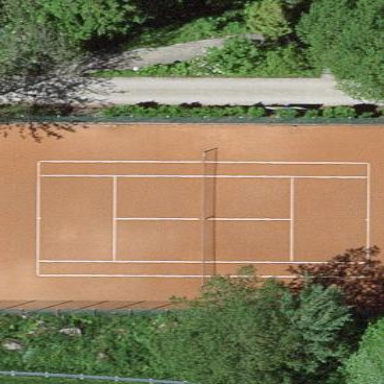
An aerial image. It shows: Tennis court on pitch designated for leisure land.